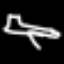
Label: airplane